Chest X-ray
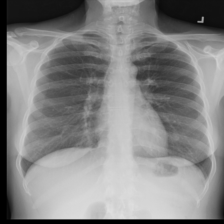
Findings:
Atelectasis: negative
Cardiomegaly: negative
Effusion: negative
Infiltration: positive
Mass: negative
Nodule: negative
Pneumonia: negative
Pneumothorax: negative
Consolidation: negative
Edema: negative
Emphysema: negative
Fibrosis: negative
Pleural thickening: negative
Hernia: negative